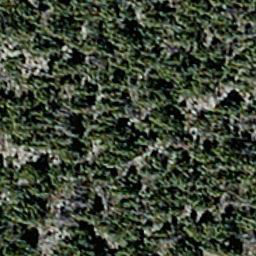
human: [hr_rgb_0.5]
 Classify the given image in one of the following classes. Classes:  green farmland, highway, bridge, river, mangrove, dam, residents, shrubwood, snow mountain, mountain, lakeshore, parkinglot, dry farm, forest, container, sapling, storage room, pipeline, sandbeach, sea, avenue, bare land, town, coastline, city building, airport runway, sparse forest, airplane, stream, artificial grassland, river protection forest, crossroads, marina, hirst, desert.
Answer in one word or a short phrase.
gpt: sparse forest